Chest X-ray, PA view. Patient: 60 years old, sex M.
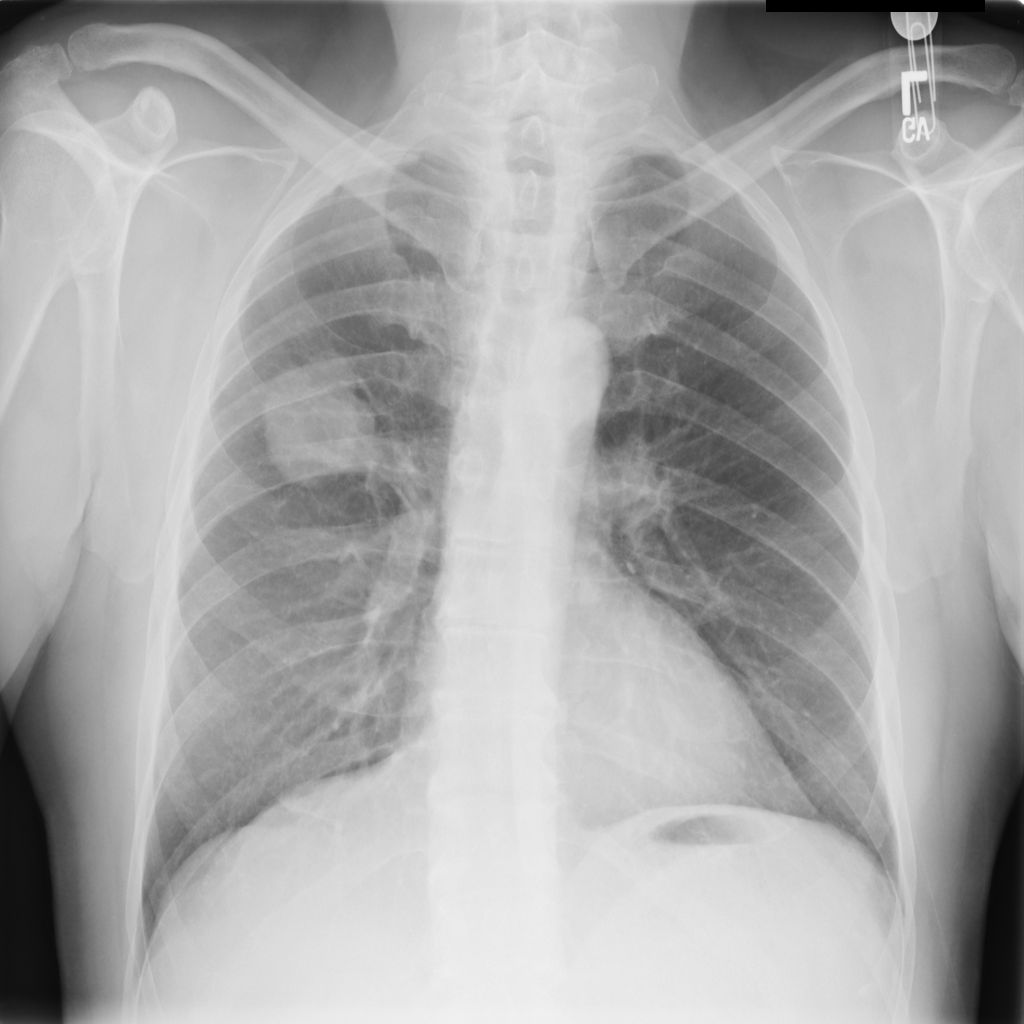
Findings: No Finding